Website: home-depot
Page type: address-validator
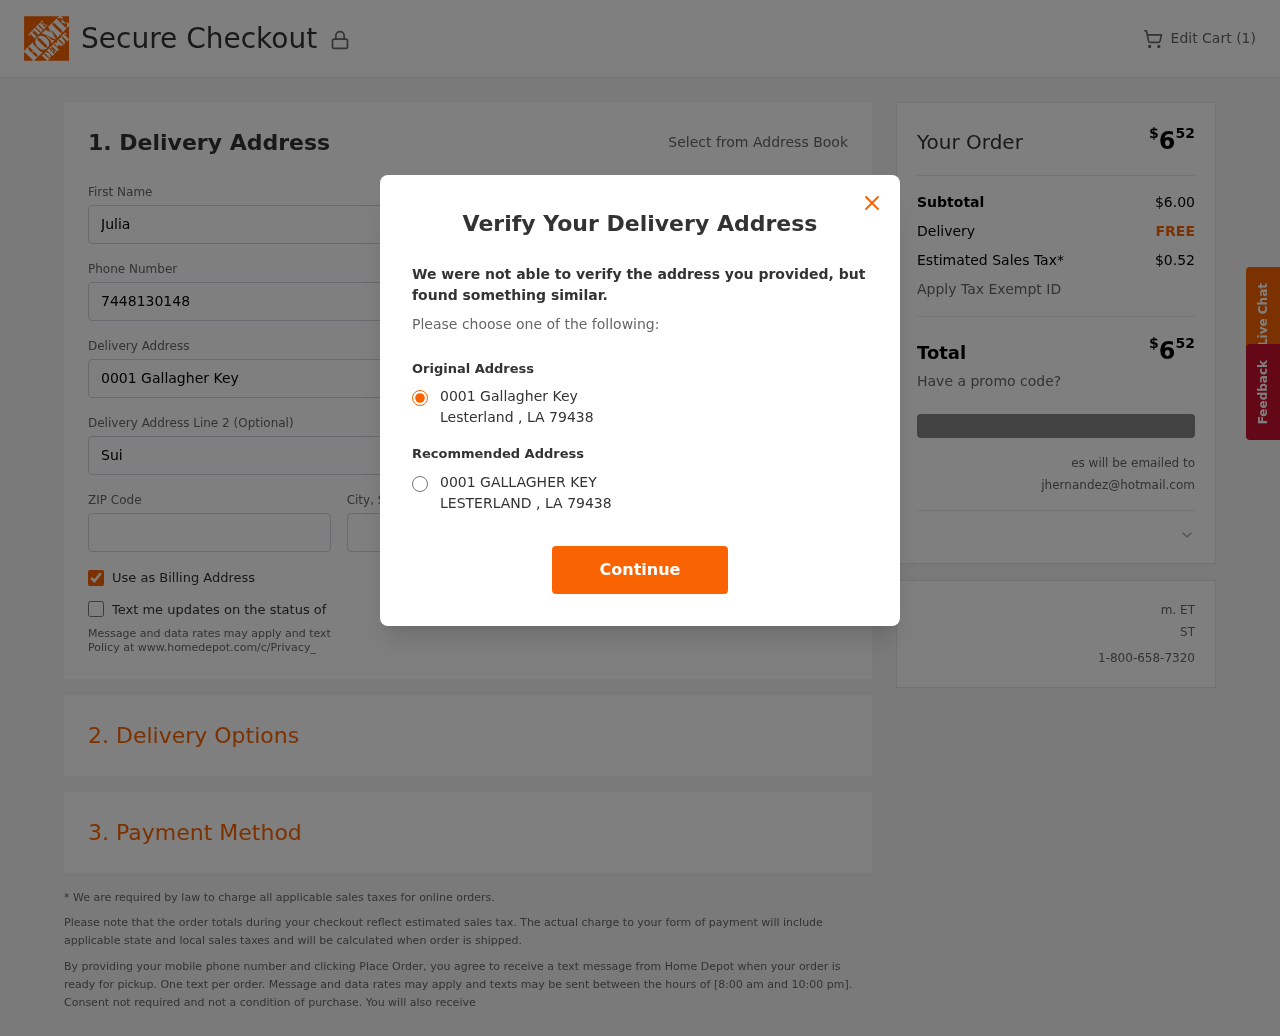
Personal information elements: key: PII_CITY
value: Lesterland
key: PII_EMAIL
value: jhernandez@hotmail.com
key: PII_POSTCODE
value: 79438
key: PII_STATE_ABBR
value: LA
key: PII_STREET
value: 0001 Gallagher Key
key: PII_FIRSTNAME
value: Julia
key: PII_LASTNAME
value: Hernandez
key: PII_PHONE
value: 7448130148
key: PII_STREET2
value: Suite 368
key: PII_CITY_STATE
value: Lesterland, LA
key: PII_STREET_ALT
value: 0001 GALLAGHER KEY
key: PII_CITY_ALT
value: LESTERLAND
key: PII_POSTCODE_FULL
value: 79438
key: PII_POSTCODE_NUMERIC
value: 79438
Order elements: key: ORDER_NUM_ITEMS
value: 1
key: ORDER_TOTAL
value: $652
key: ORDER_SUBTOTAL
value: $6.00
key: ORDER_SHIPPING_COST
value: FREE
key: ORDER_TAX
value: $0.52